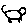
Label: cat